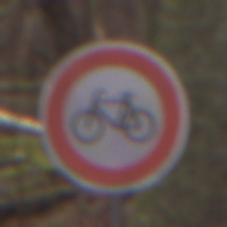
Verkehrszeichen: VerbotRadverkehr
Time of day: Midday
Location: Outdoor (Nature)
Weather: Overcast
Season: Autumn
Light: Natural